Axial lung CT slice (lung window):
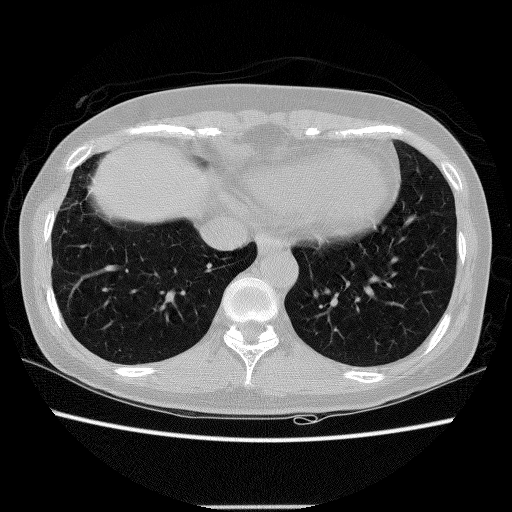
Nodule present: no